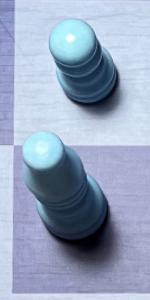
Label: Bishop_White